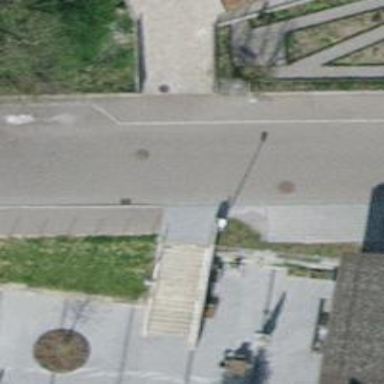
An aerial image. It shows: Road with steps.